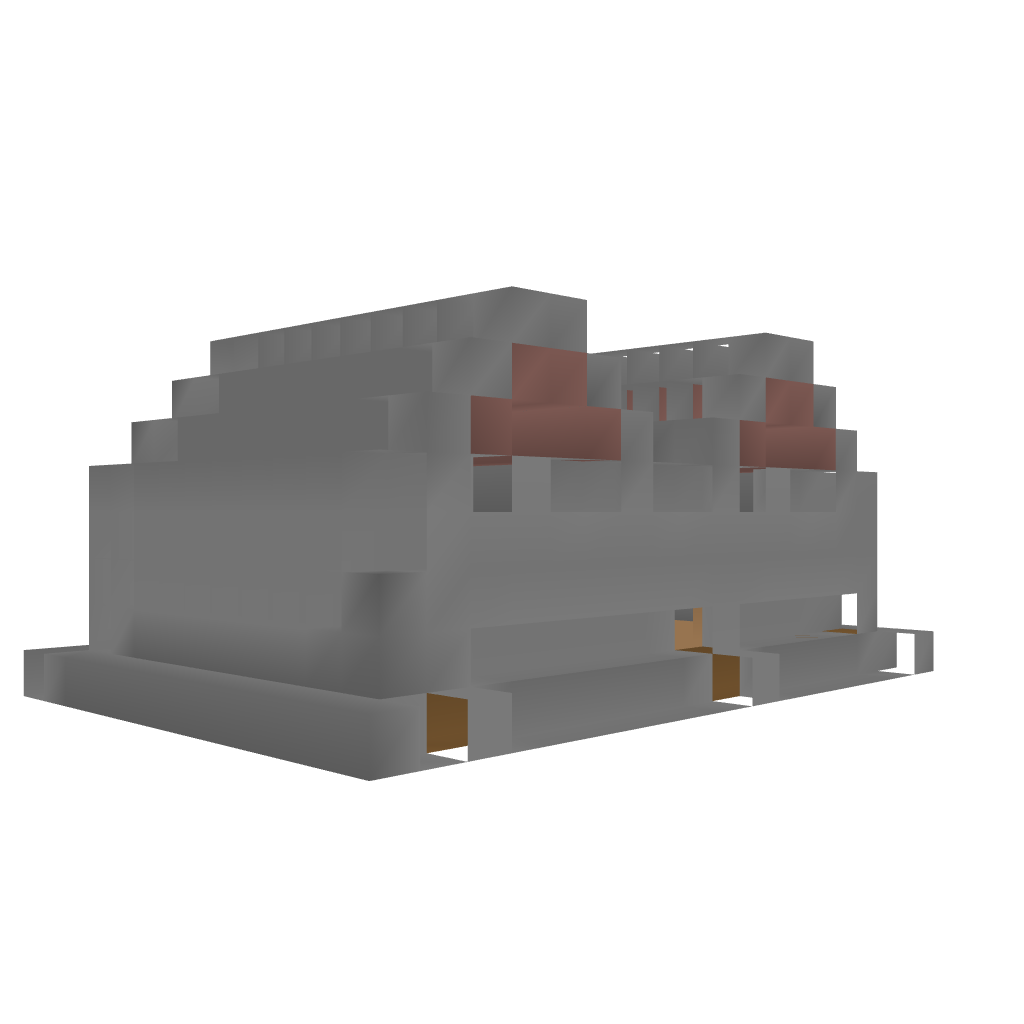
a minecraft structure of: A Small storage building bad low quality